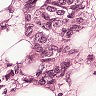
Metastatic tissue present: yes